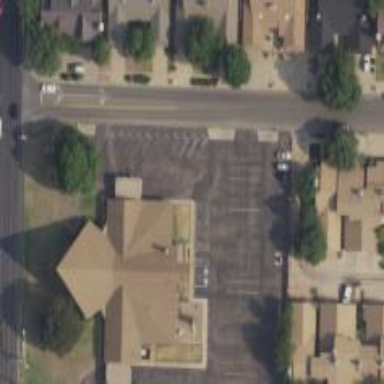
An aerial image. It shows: Building that is place of worship.